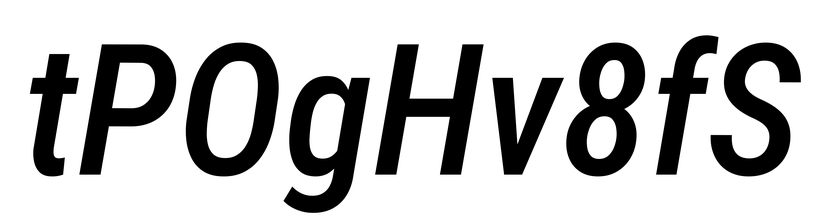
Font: Roboto-Italic_Condensed_Medium_Italic